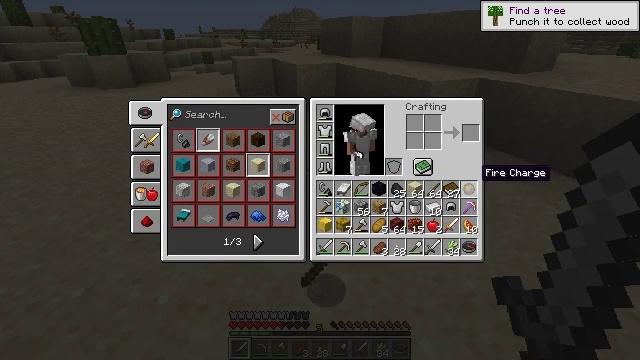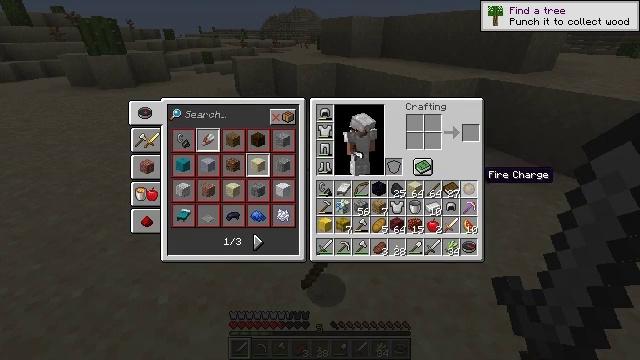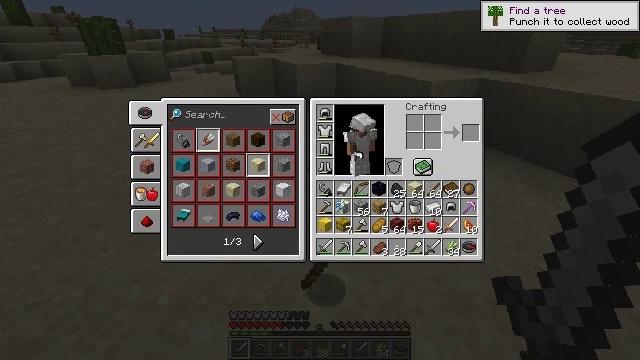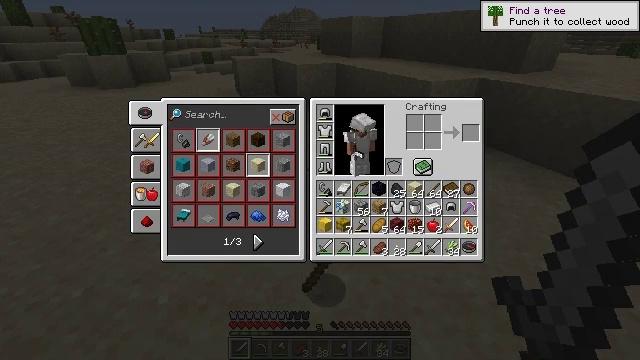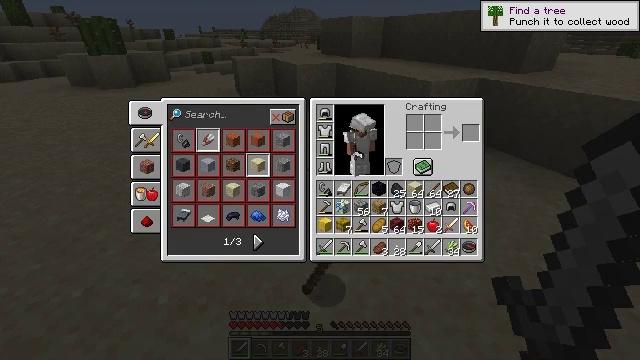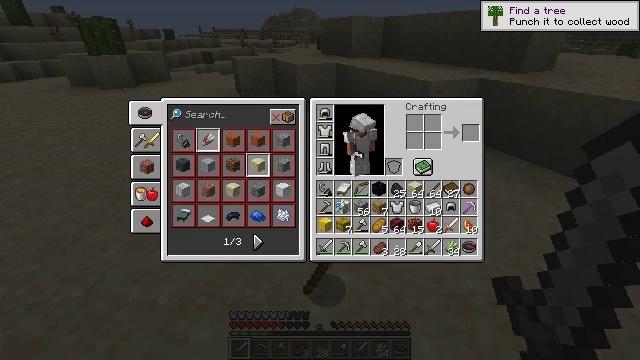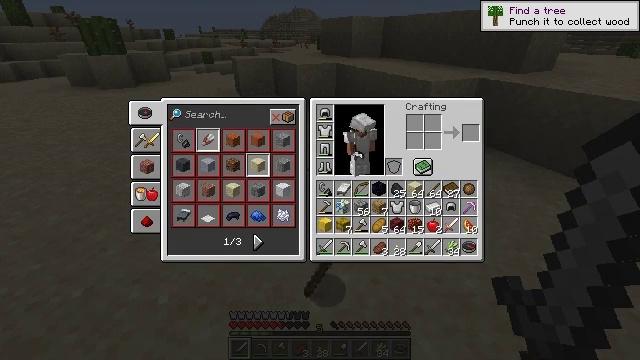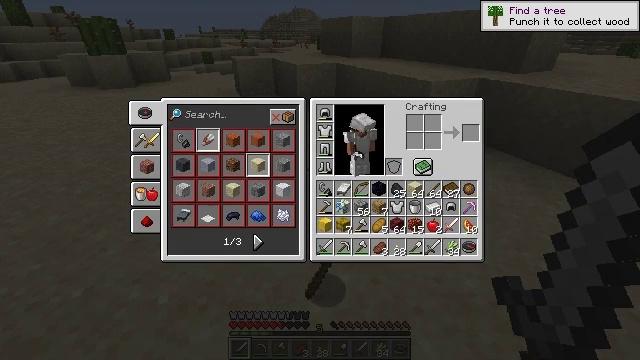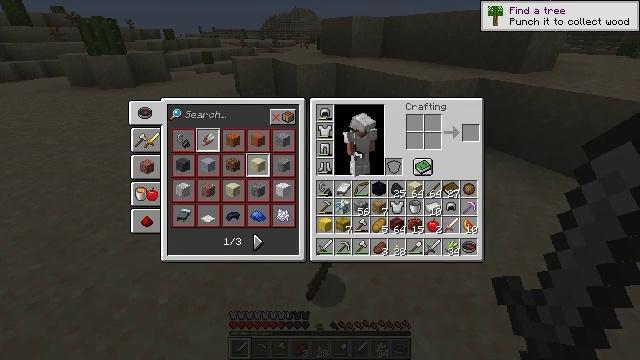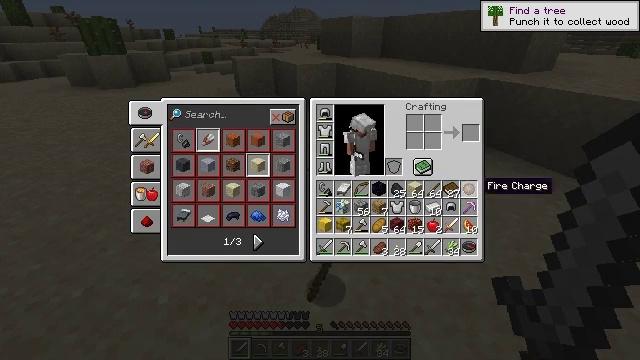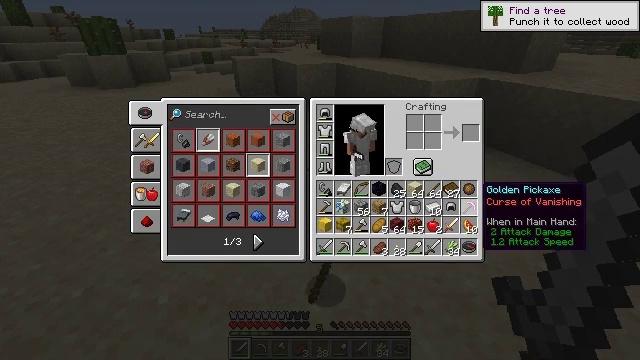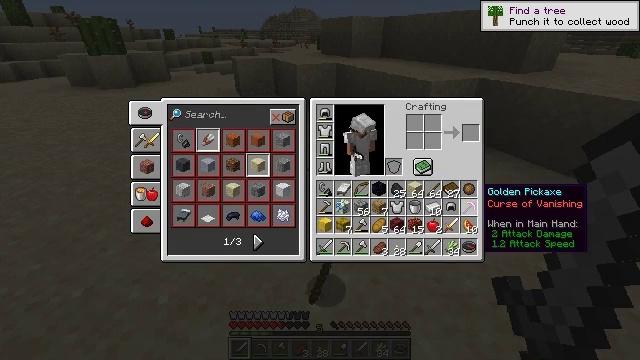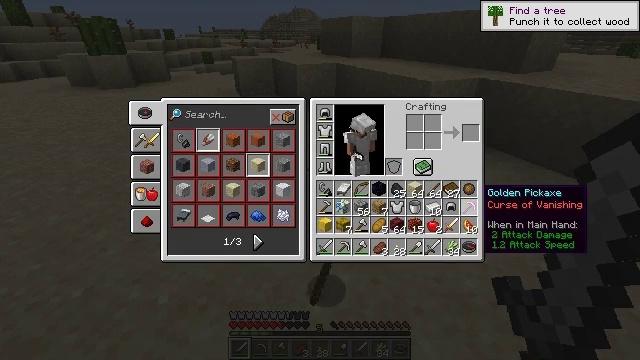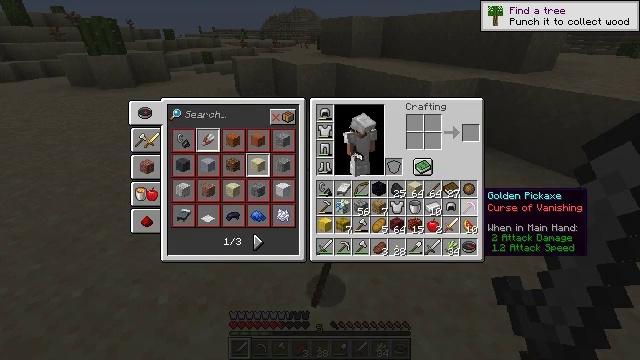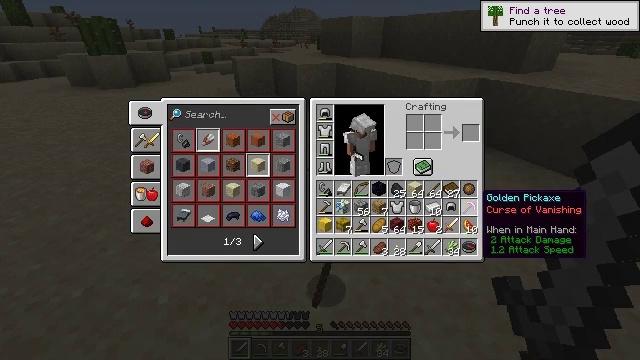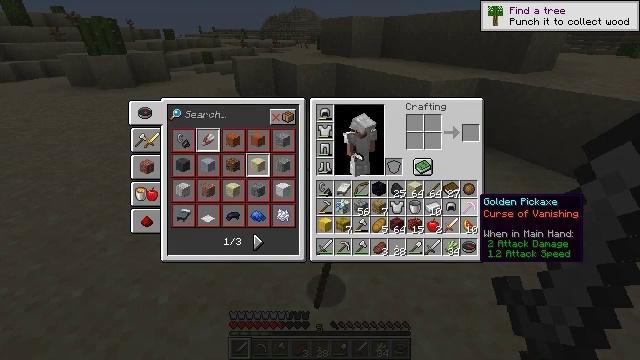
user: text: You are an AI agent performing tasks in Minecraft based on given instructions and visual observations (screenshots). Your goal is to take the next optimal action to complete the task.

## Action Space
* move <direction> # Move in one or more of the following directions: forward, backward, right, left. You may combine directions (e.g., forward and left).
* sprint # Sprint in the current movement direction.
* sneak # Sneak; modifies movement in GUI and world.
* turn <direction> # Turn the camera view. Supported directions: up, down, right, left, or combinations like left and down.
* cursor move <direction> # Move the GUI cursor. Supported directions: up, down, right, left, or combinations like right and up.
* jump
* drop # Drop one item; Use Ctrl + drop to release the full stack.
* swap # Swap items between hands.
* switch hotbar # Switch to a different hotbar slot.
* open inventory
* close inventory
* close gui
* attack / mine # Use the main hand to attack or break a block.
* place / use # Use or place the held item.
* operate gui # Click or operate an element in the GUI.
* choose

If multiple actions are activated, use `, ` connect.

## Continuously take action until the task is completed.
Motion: motion action
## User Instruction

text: Remove an iron helmet from the inventory.
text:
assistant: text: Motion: no_op
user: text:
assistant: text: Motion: no_op
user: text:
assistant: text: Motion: no_op
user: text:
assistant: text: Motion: no_op
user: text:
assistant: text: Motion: no_op
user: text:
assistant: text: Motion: no_op
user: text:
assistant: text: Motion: no_op
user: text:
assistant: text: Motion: no_op
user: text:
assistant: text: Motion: no_op
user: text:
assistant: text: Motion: no_op
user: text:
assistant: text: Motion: no_op
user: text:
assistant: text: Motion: no_op
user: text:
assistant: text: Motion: no_op
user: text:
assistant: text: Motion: no_op
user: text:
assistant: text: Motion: no_op
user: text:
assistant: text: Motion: no_op
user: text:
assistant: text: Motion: no_op
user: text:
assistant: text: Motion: no_op
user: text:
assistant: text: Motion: no_op
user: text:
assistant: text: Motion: no_op
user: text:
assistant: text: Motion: no_op
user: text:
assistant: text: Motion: no_op
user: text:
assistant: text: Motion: no_op
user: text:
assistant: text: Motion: no_op
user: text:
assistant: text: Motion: no_op
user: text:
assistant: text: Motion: no_op
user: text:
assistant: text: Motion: no_op
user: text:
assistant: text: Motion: no_op
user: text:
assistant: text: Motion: attack / mine
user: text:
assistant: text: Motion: attack / mine